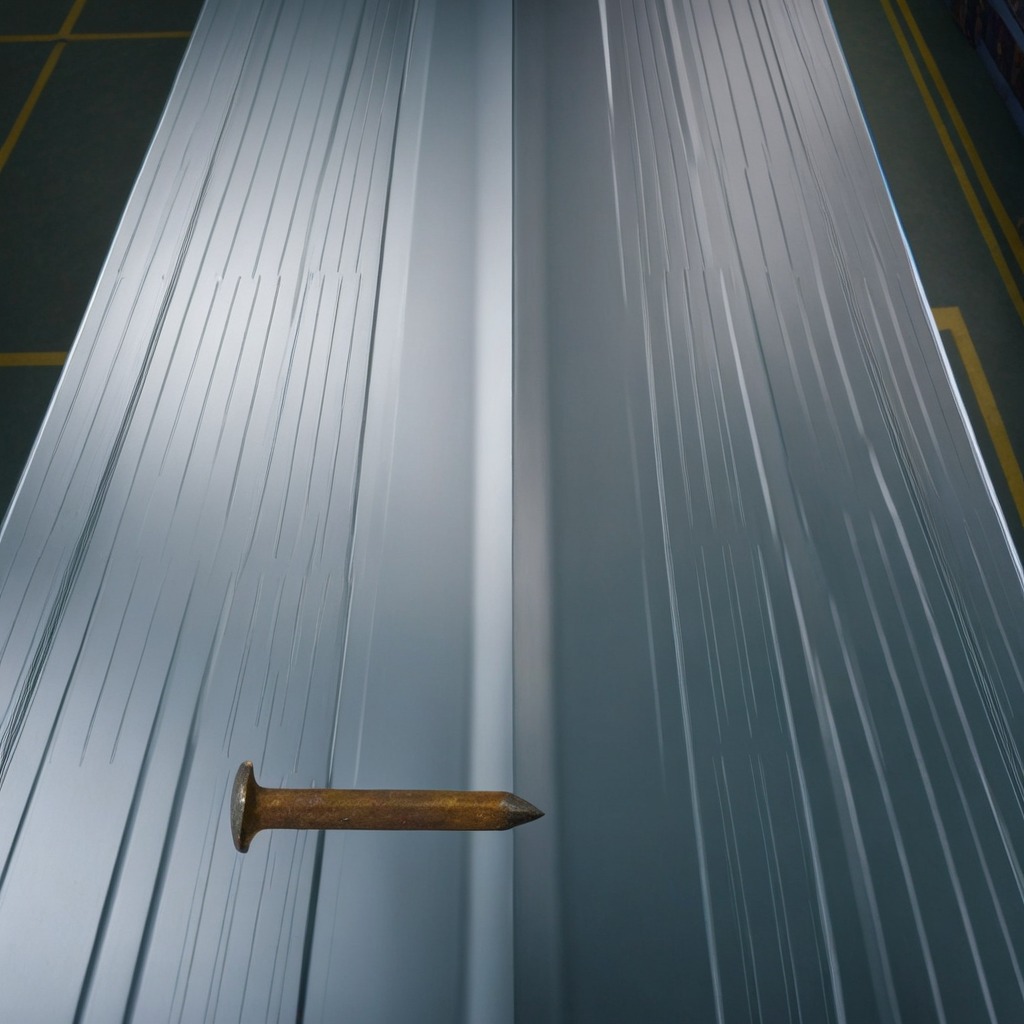
An iron nail is lying on the toolbox surface.